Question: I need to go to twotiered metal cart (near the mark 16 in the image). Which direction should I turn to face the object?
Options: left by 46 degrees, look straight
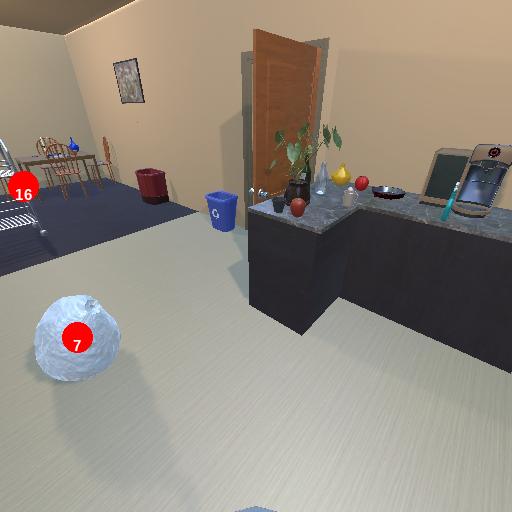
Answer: left by 46 degrees